Question: When I insert new row in the sqliteDB in Android then it will always taking its previous row in the DB?
ModelProducts:
'''
public class ModelProducts {
private String prodId;
private String prodName;
private String prodDesc;
private String prodPrice;
public ModelProducts() {
super();
}
public ModelProducts(String prodId, String prodName, String prodDesc, String prodPrice) {
this.prodId = prodId;
this.prodName = prodName;
this.prodDesc = prodDesc;
this.prodPrice = prodPrice;
}
public ModelProducts(String prodId, String prodName, String prodPrice){
this.prodId = prodId;
this.prodName = prodName;
this.prodPrice = prodPrice;
}
public String getProdId() {
return prodId;
}
public String getProdName() {
return prodName;
}
public String getProdDesc() {
return prodDesc;
}
public String getProdPrice() {
return prodPrice;
}
public void setProdId(String prodId) {
this.prodId = prodId;
}
public void setProdName(String prodName) {
this.prodName = prodName;
}
public void setProdDesc(String prodDesc) {
this.prodDesc = prodDesc;
}
public void setProdPrice(String prodPrice) {
this.prodPrice = prodPrice;
}
}
'''
ModelCartItem:
'''
public class ModelCartItem {
private ModelProducts product;
private int productQuantity;
public ModelCartItem() {
super();
}
public ModelProducts getProduct() {
return product;
}
public int getProductQuantity() {
return productQuantity;
}
public void setProduct(ModelProducts product) {
this.product = product;
}
public void setProductQuantity(int productQuantity) {
this.productQuantity = productQuantity;
}
}
'''
In the DatabaseHelper class
'''
// Database Version
private static final int DATABASE_VERSION = 1;
// Database Name
private static final String DATABASE_NAME = "shoppingCart";
// Table Names
private static final String TABLE_CART = "cart";
//CART Table - column names
private static final String KEY_PRODID = "prod_id";
private static final String KEY_PROD_NAME = "prod_name";
private static final String KEY_PROD_PRICE = "prod_price";
private static final String KEY_PROD_QUANTITY = "prod_quantity";
public DatabaseHelper(Context context) {
super(context, DATABASE_NAME, null, DATABASE_VERSION);
}
'''
Create Table:
'''
// Cart table create statement
private static final String CREATE_TABLE_CART = "CREATE TABLE " + TABLE_CART
+ "(" + KEY_PRODID + " TEXT PRIMARY KEY,"
+ KEY_PROD_NAME + " TEXT,"
+ KEY_PROD_PRICE + " TEXT,"
+ KEY_PROD_QUANTITY + " TEXT"
+ ")";
@Override
public void onCreate(SQLiteDatabase db) {
// creating required tables
db.execSQL(CREATE_TABLE_CART);
}
'''
Insert:
'''
public void addtoCart(ModelCartItem item, int productQuantity) {
SQLiteDatabase db = this.getWritableDatabase();
ContentValues values = new ContentValues();
values.put(KEY_PRODID, item.getProduct().getProdId());
values.put(KEY_PROD_NAME, item.getProduct().getProdName());
values.put(KEY_PROD_PRICE, item.getProduct().getProdPrice());
values.put(KEY_PROD_QUANTITY, item.getProductQuantity());
// insert row
db.insert(TABLE_CART, null, values);
db.close();
}
'''
When i Add the Item using below code in the Activity one i.e. ProductActivity Where datamodel is object of ModelProducts class and the data in the ModelProducts class is come from onclick of button.
In this Activity i make a object of Db helper in the onCreate() method
'''
DatabaseHelper databaseHelper = new DatabaseHelper(this);
'''
And this is the code for inserting a new row in the DB in the onCreate() method
'''
Log.d("TAG", "Product Id: "+ dataModel.getProdId());
Log.d(TAG, "Product Name: " + dataModel.getProdName());
Log.d(TAG, "Product Description: " + dataModel.getProdDesc());
Log.d(TAG, "Product Price: " + dataModel.getProdPrice());
int productQuantity = 1;
ModelCartItem item = new ModelCartItem();
item.setProduct(dataModel);
item.setProductQuantity(productQuantity);
databaseHelper.addtoCart(item, productQuantity);
'''
After that i want to retrieve all added data into another activity i.e. BasketActivity so problem is that last inserted row value is come in the list item of row.
In the Basket Activity on the onCreate() method following code is run
'''
@Override
protected void onCreate(Bundle savedInstanceState) {
super.onCreate(savedInstanceState);
setContentView(R.layout.activity_basket);
databaseHelper = new DatabaseHelper(this);
listView = (ListView)findViewById(R.id.listViewProduct);
imagebtnCategory = (ImageButton)findViewById(R.id.imagebtnCategory);
ArrayList<ModelCartItem>arrayList3 = databaseHelper.getAllCartItem();
for(ModelCartItem cartItem: arrayList3){
Log.d("ID product: ", cartItem.getProduct().getProdId());
Log.d("Name product: ", cartItem.getProduct().getProdName());
Log.d("Price product: ", cartItem.getProduct().getProdPrice());
Log.d("Quantity product: ", ""+cartItem.getProductQuantity());
}
}
'''
This is method for getting all item from DB
'''
public ArrayList<ModelCartItem> getAllCartItem() {
ModelProducts modelProducts = new ModelProducts();
ModelCartItem cartItem = new ModelCartItem();
ArrayList<ModelCartItem> todos = new ArrayList<ModelCartItem>();
String selectQuery = "SELECT * FROM " + TABLE_CART;
Log.e(LOG, selectQuery);
SQLiteDatabase db = this.getReadableDatabase();
Cursor c = db.rawQuery(selectQuery, null);
// looping through all rows and adding to list
if (c.moveToFirst()) {
do {
modelProducts.setProdId((c.getString((c.getColumnIndex(KEY_PRODID)))));
modelProducts.setProdName((c.getString((c.getColumnIndex(KEY_PROD_NAME)))));
modelProducts.setProdPrice((c.getString((c.getColumnIndex(KEY_PROD_PRICE)))));
cartItem.setProduct(modelProducts);
cartItem.setProductQuantity(Integer.parseInt(c.getString(c.getColumnIndex(KEY_PROD_QUANTITY))));
// adding to cartItem list
todos.add(cartItem);
} while (c.moveToNext());
}
return todos;
}
'''
Input for that is:
Value for Id 279 is
'''
Product Name is Mafalde ai calamari,
Product Price is 9.00
Quantity is 1
'''
And Value for Id 310 is
'''
Product Name is Italiano,
Product Price is 5.00
Quantity is 2
'''
Then Output will be come like that in the LogCat:
'''
ID Product: 279
Name Product: Mafalde ai calamari
Price Product: 9.00
Quantity product: 1
ID Product: 279
Name Product: Mafalde ai calamari
Price Product: 9.00
Quantity product: 1
'''
Here, Value for id 279 is repeated two time but I given input as id 279 and 310.
Finally, my question is that I want all those item which is present into above Arraylist? And also item which is not repeated as shown above Output?
I want output like that
'''
ID Product: 279
Name Product: Mafalde ai calamari
Price Product: 9.00
Quantity product: 1
ID Product: 310
Name Product: Italiano
Price Product: 5.00
Quantity product: 2
'''
Image:

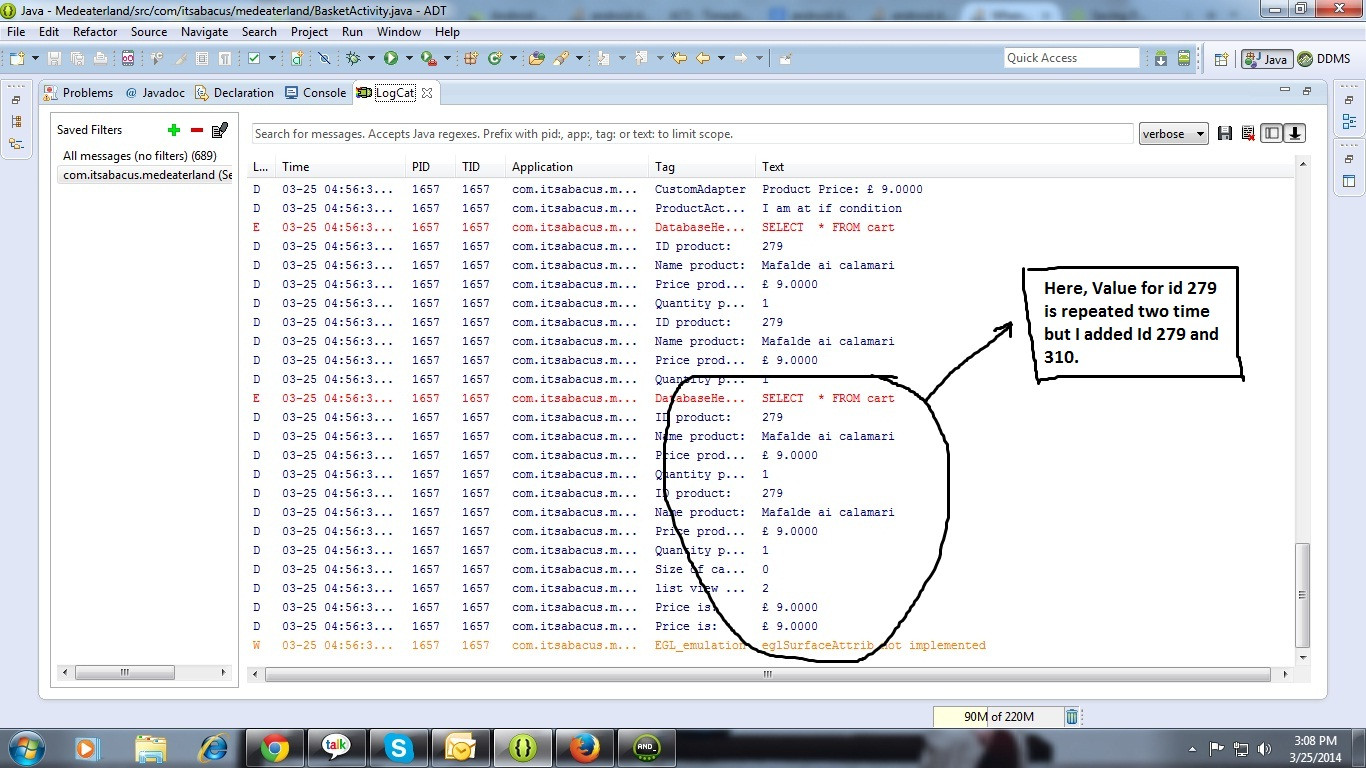
Answer: In 'getAllCartItem()', move the
'''
ModelProducts modelProducts = new ModelProducts();
ModelCartItem cartItem = new ModelCartItem();
'''
inside the 'do'-'while' loop so that new model objects are created for each row, instead of the previous ones being reused.